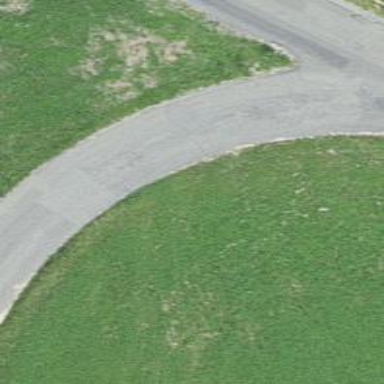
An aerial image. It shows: Unclassified road with asphalt surface.